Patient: sex M, age 64
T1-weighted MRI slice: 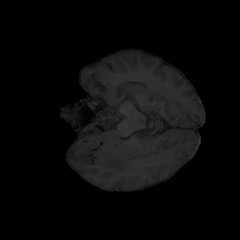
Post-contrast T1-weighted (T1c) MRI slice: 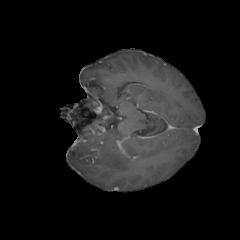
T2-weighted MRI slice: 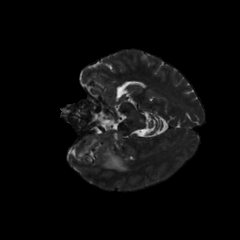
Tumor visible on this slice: yes
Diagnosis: Astrocytoma, IDH-mutant
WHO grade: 3